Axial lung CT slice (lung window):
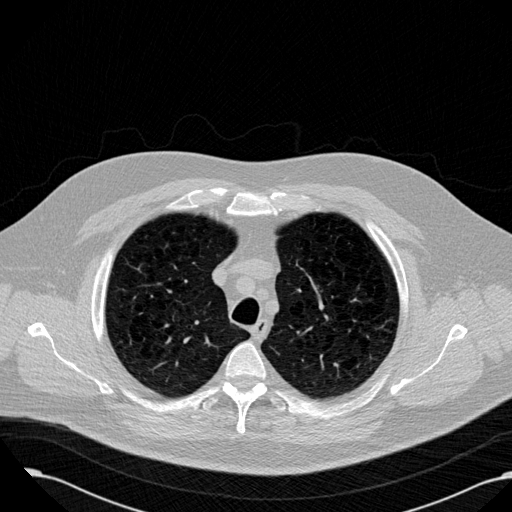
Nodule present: no